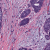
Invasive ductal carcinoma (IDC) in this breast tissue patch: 0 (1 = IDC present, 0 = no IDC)